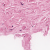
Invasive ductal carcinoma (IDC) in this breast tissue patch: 0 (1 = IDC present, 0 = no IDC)